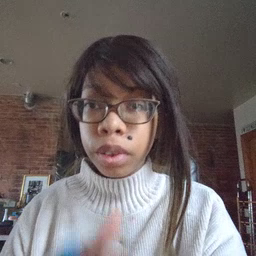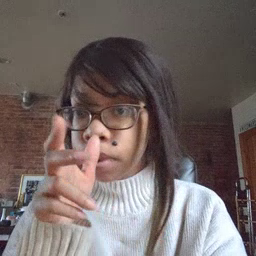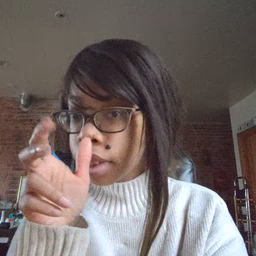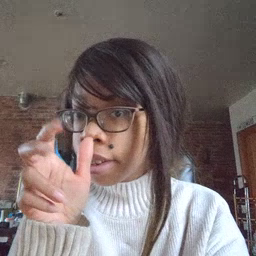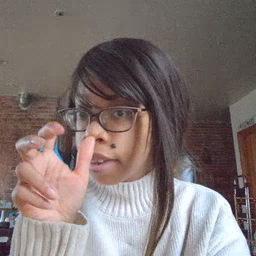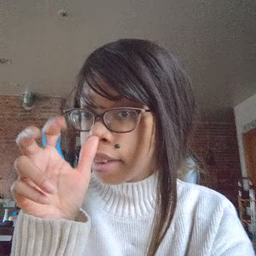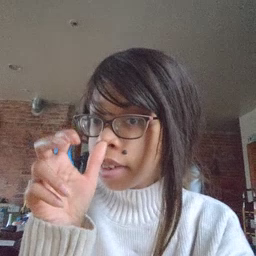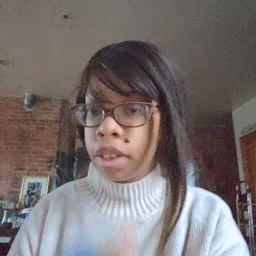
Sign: bug